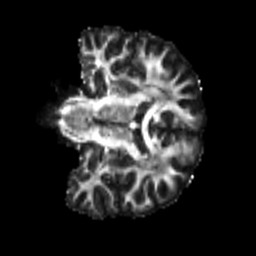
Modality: FA
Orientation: coronal
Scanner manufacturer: siemens
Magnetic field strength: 3 T
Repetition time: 4 s
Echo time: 0.0594 s